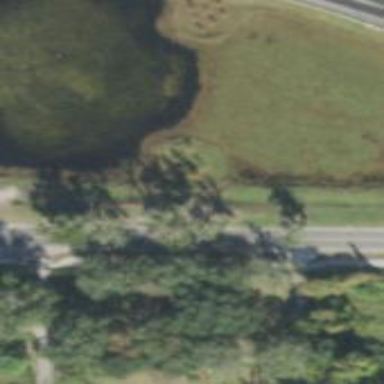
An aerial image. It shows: Left sidewalk along asphalt tertiary road.